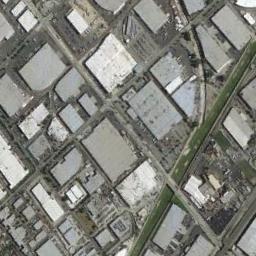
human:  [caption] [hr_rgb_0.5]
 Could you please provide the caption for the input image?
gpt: Neatly planned factories and roads in an industrial area with green belts .

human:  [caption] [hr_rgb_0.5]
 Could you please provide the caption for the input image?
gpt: The industrial area has lots of workshops of different sizes and some roads go through the industrial area .

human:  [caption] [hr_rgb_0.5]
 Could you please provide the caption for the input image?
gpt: There is a road next to the industrial area .

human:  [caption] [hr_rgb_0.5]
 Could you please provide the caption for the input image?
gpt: Many houses of different shapes are in the industrial area .

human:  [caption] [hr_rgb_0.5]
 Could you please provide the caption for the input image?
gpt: There are many gray buildings and some white buildings on the industrial area .